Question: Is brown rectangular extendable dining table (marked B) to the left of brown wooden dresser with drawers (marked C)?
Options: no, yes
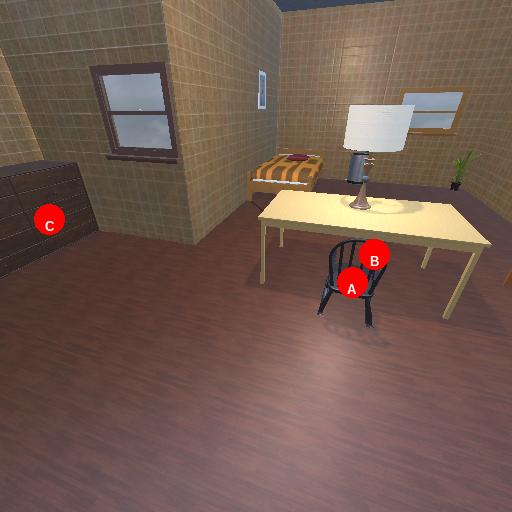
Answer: no